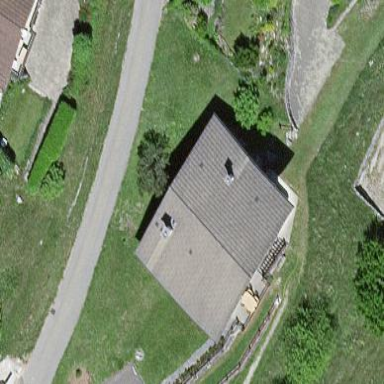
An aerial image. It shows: Building with gabled roof oriented across.